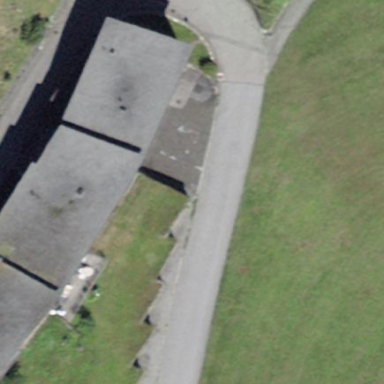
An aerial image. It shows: Building with tile roof.